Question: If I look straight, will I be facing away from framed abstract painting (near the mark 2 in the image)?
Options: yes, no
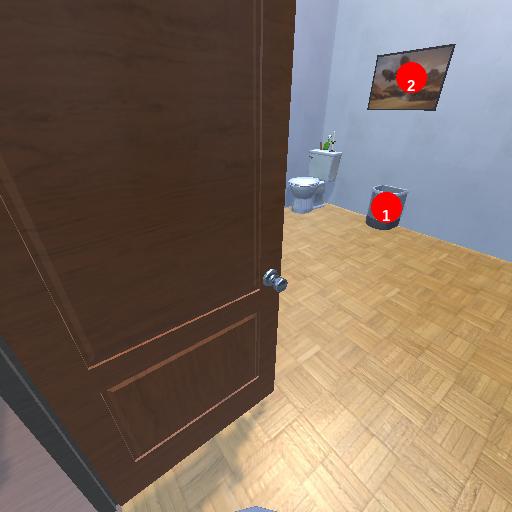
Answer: yes